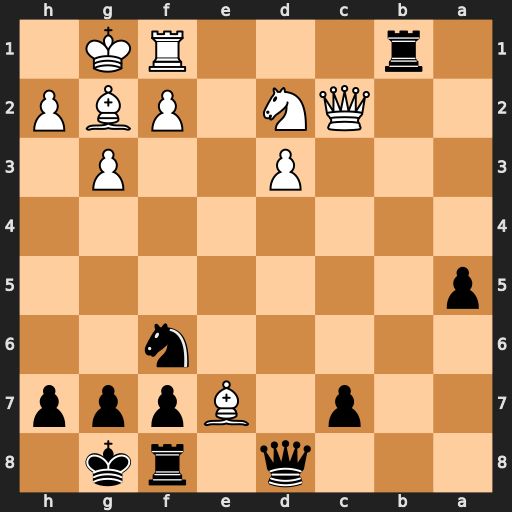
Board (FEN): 3q1rk1/2p1Bppp/5n2/p7/8/3P2P1/2QN1PBP/1r3RK1
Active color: b
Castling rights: -
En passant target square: -
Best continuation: Rxf1+ Nxf1 Qxe7